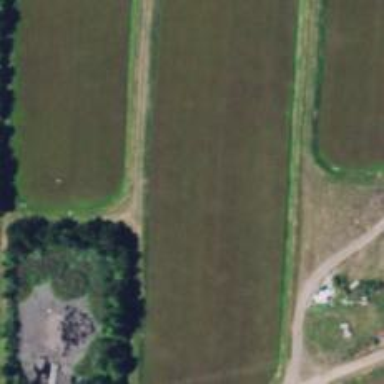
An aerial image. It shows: Farmland with cranberries as the crop.